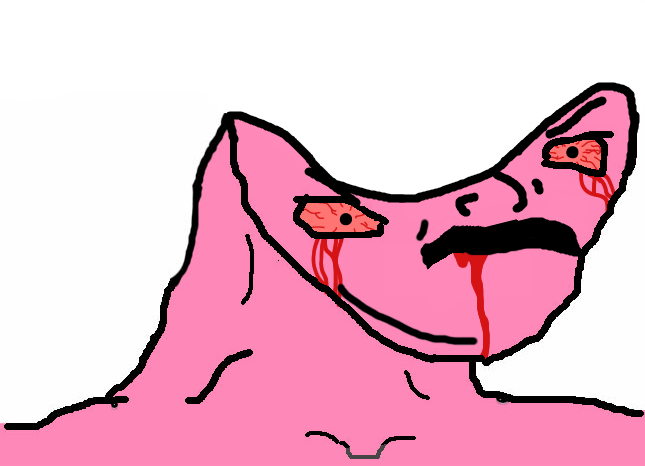
Label: 5_Brainlet